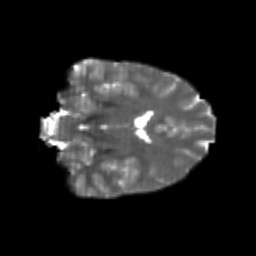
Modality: T2w
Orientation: coronal
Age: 23
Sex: female
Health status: healthy
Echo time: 0.074 s